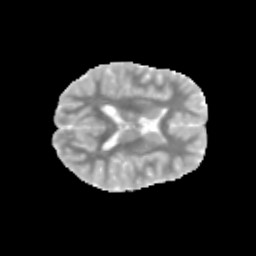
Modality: MD
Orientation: axial
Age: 12
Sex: female
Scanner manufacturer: siemens
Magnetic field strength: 3 T
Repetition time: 3.8 s
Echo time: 0.07 s